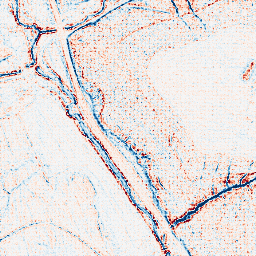
Category: edge_preserving
Decomposition family: anisotropic_diffusion
Decomposition parameters: iterations: 10
kappa: 50
gamma: 0.05
Upsampling method: sinc_hamming
Upsampling parameters: scale: 8
kernel_size: 8
Upsampling scale: 8